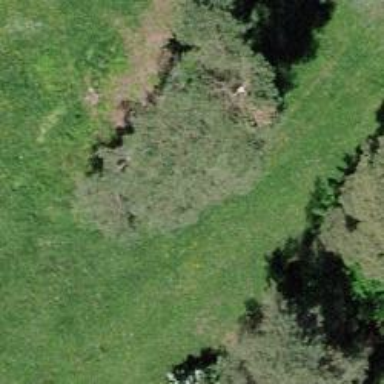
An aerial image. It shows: Path passing through natural setting with trees.